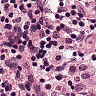
Metastatic tissue present: no